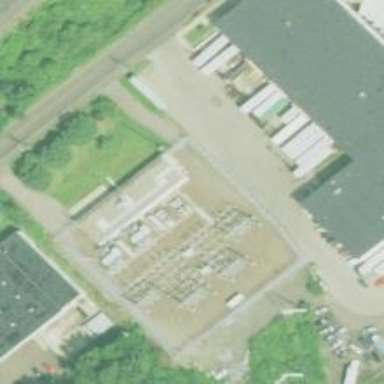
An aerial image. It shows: Switch used for power control.